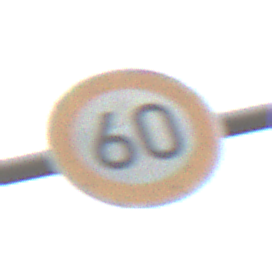
Verkehrszeichen: Geschwindigkeit60
Umgebung: Outdoor, Nature
Tageszeit: MorningAfternoon
Wetter: Overcast
Licht: Natural
Jahreszeit: NotSpecified
Kontrast: LowContrast